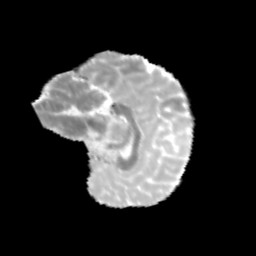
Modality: MD
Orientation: sagittal
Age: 9
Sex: male
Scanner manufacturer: siemens
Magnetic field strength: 3 T
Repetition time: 3.8 s
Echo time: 0.07 s